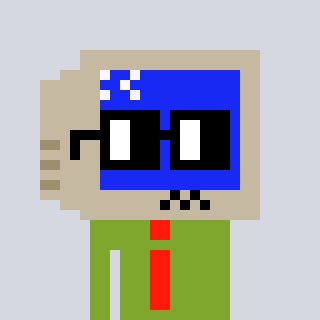
a pixel art character with square black glasses, a old monitor-shaped head and a slimegreen-colored body on a cool background